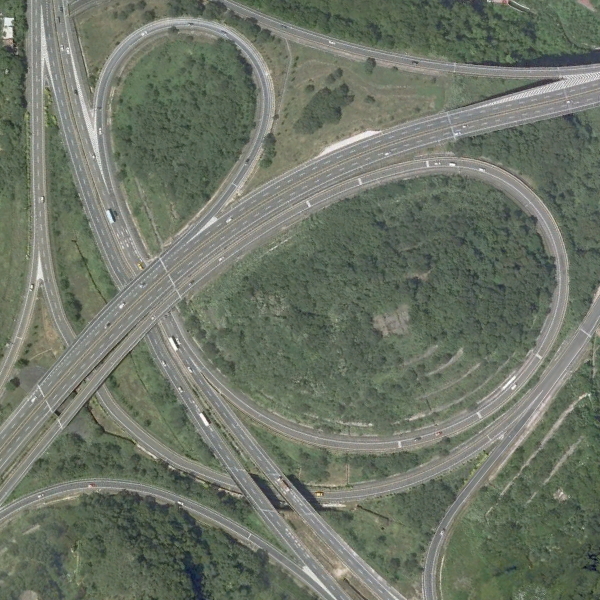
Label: Viaduct